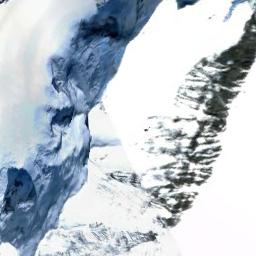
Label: snowberg